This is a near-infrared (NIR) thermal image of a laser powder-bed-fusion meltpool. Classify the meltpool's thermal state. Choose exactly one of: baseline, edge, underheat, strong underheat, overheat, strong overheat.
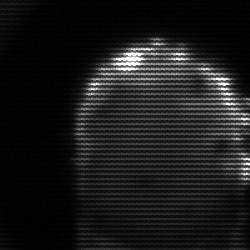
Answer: baseline